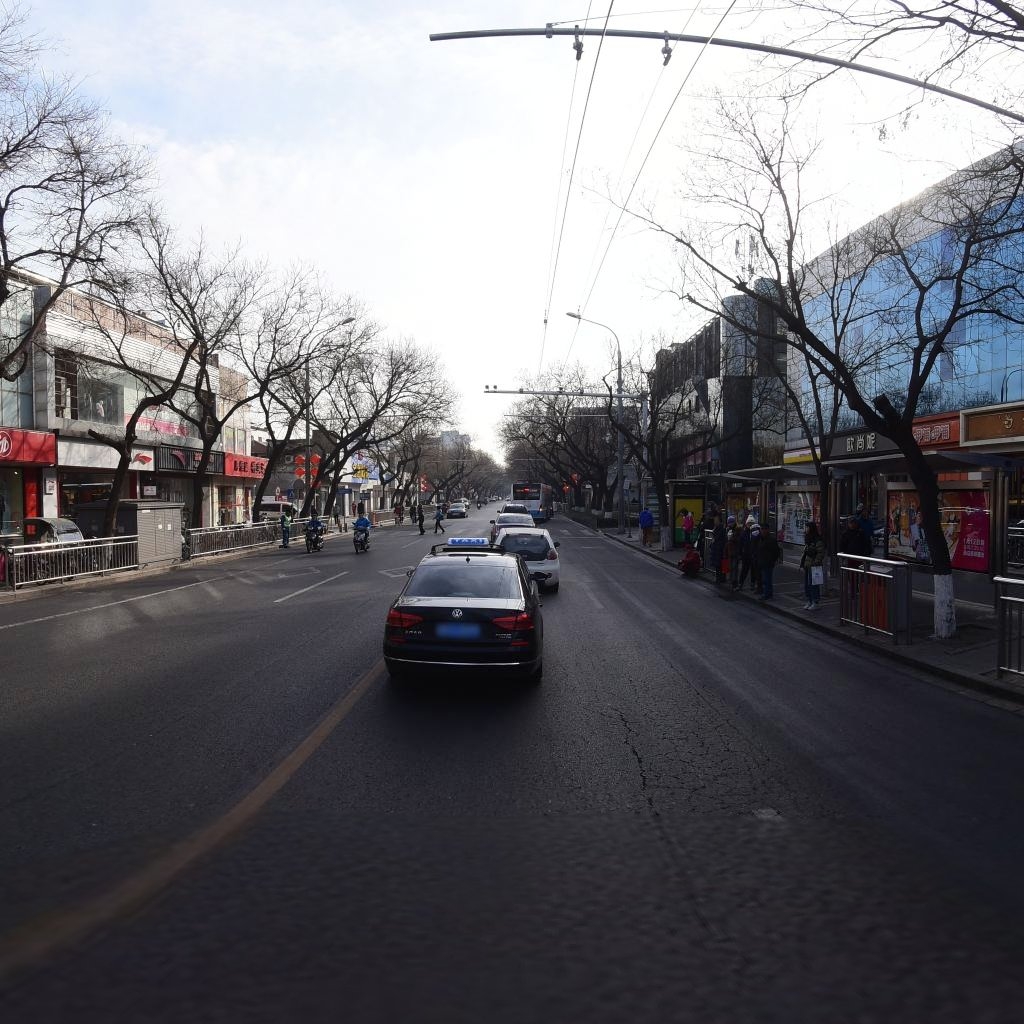
Region: Dongcheng
Road damage annotations: alligator crack, longitudinal crack